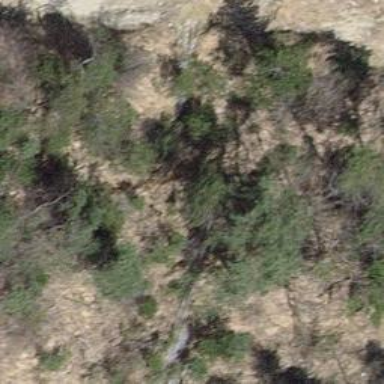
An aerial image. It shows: Path.